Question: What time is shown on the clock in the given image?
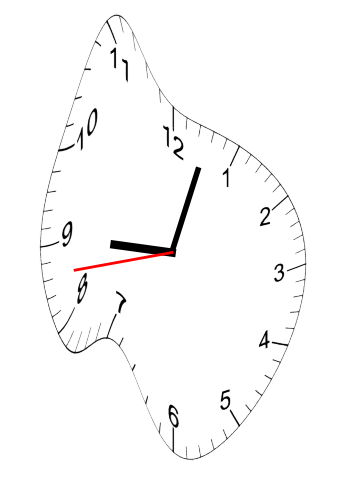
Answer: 09:02:43